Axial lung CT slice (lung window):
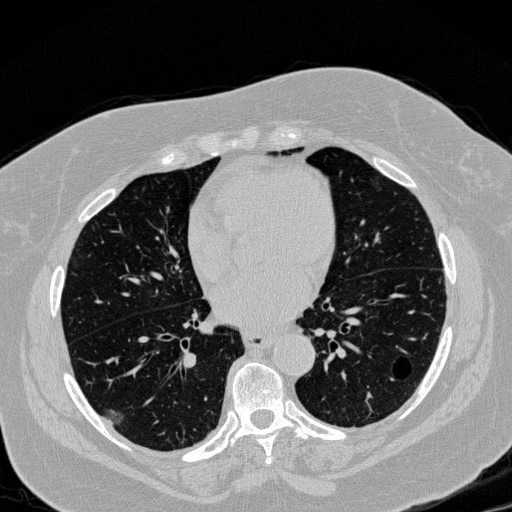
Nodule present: yes
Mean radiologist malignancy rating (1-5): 2.5